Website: walmart
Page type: payment
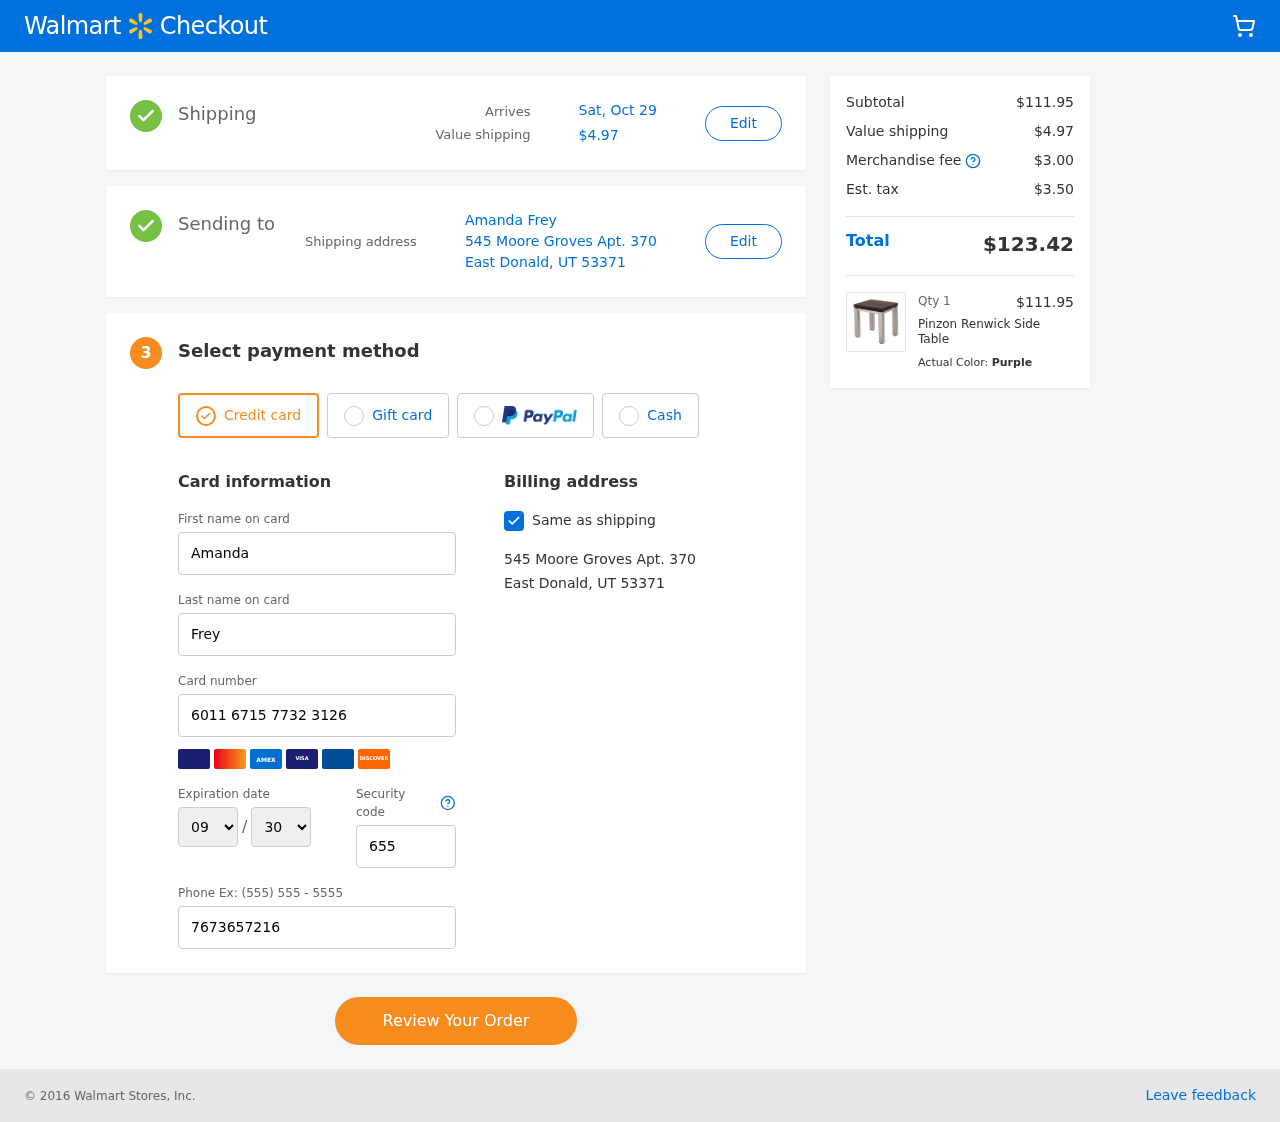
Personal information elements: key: PII_CARD_EXPIRY_MONTH
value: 09
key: PII_CARD_EXPIRY_YEAR
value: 30
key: PII_CITY_STATE_ZIP
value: East Donald, UT 53371
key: PII_FULLNAME
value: Amanda Frey
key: PII_STREET
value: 545 Moore Groves Apt. 370
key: PII_FIRSTNAME
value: Amanda
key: PII_LASTNAME
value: Frey
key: PII_CARD_NUMBER
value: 6011 6715 7732 3126
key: PII_CARD_CVV
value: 655
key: PII_PHONE
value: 7673657216
Product elements: key: PRODUCT1_NAME
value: Pinzon Renwick Side Table
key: PRODUCT1_PRICE
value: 111.95
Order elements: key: ORDER_DELIVERY_DATE
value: Sat, Oct 29
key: ORDER_SHIPPING_COST
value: $4.97
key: ORDER_SUBTOTAL
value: $111.95
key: ORDER_MERCHANDISE_FEE
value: $3.00
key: ORDER_TAX
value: $3.50
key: ORDER_TOTAL
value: $123.42
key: ORDER_NUM_ITEMS
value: Qty 1